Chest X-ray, AP view. Patient: 39 years old, sex F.
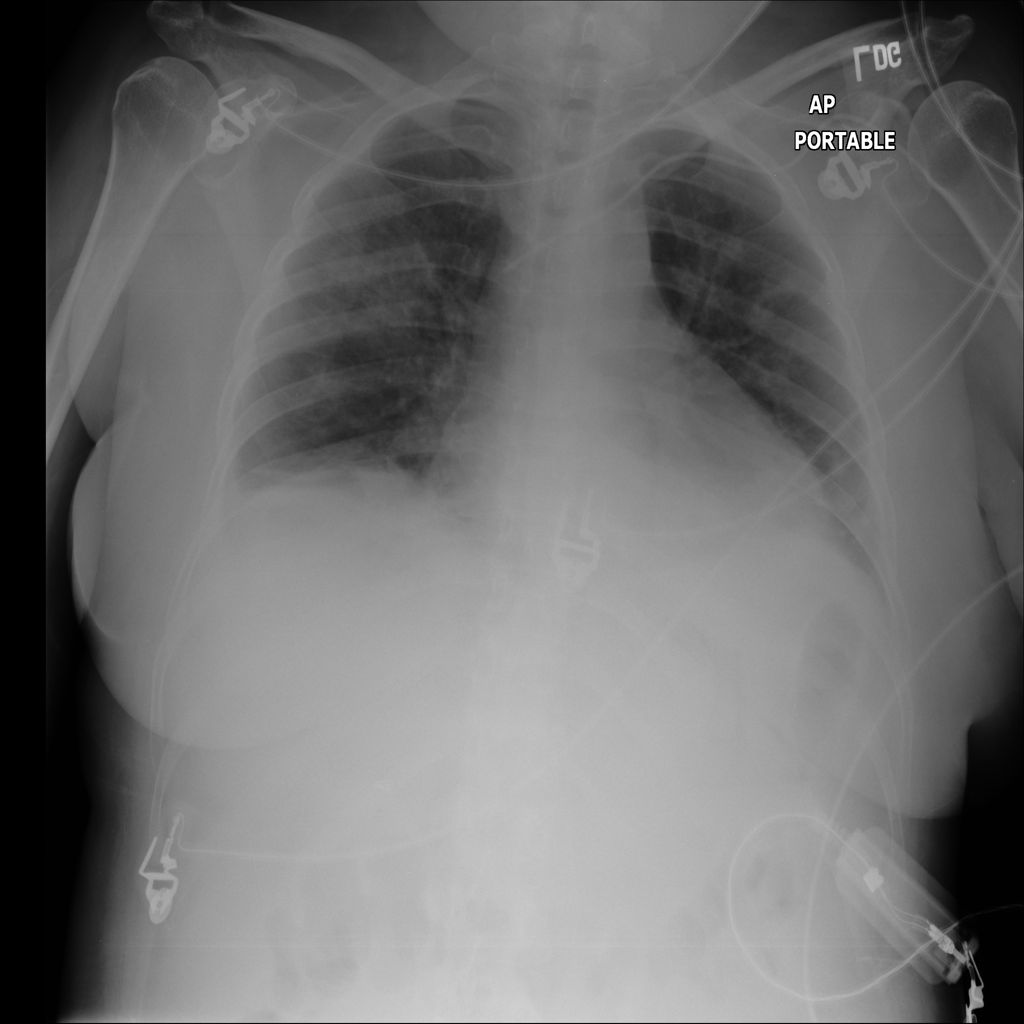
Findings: Atelectasis, Infiltration, Nodule